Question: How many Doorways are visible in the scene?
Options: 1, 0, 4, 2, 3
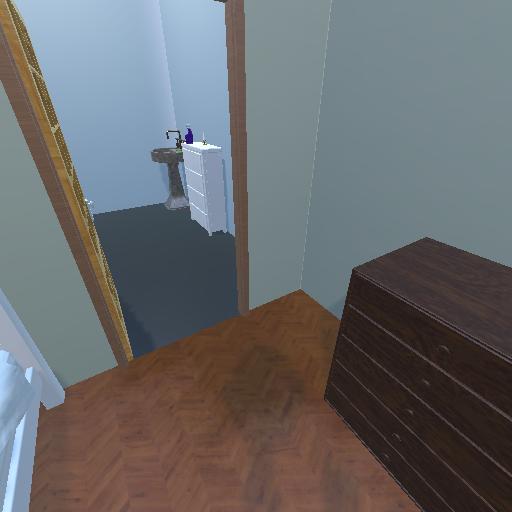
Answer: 1